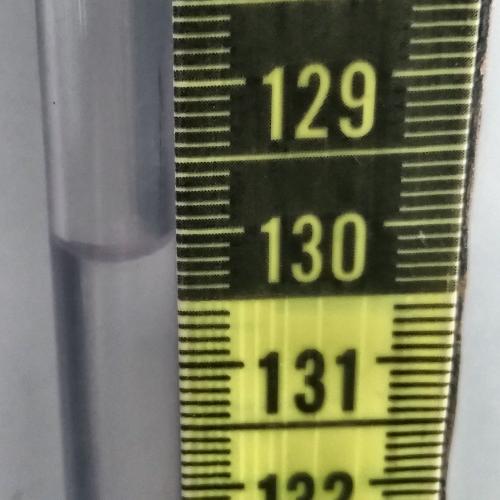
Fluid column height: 130.1 cm